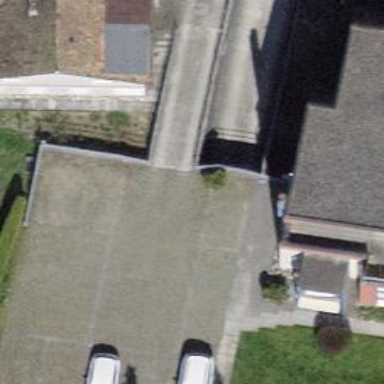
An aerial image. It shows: Parking entrance.